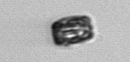
Label: Thalassiosira